Question: i want to integrate jsf2.0 and spring 3.1 and hibernate 4.1. but tomcat has error 404:description The requested resource (/jsfspringhiber/page/default.jsf) is not available.
what is wrong?

following is my web.xml:
'''
<?xml version="1.0" encoding="UTF-8"?>
<web-app xmlns:xsi="http://www.w3.org/2001/XMLSchema-instance"
xmlns="http://java.sun.com/xml/ns/javaee"
xmlns:web="http://java.sun.com/xml/ns/javaee/web-app_2_5.xsd"
xsi:schemaLocation="http://java.sun.com/xml/ns/javaee
http://java.sun.com/xml/ns/javaee/web-app_3_0.xsd" version="3.0">
<display-name>jsfspringhiber</display-name>
<!-- Add Support for Spring -->
<listener>
<listener-class>
org.springframework.web.context.ContextLoaderListener
</listener-class>
</listener>
<listener>
<listener-class>
org.springframework.web.context.request.RequestContextListener
</listener-class>
</listener>
<!-- Change to "Production" when you are ready to deploy -->
<context-param>
<param-name>javax.faces.PROJECT_STAGE</param-name>
<param-value>Development</param-value>
</context-param>
<!-- Welcome page -->
<welcome-file-list>
<welcome-file>faces/default.xhtml</welcome-file>
</welcome-file-list>
<!-- JSF mapping -->
<servlet>
<servlet-name>Faces Servlet</servlet-name>
<servlet-class>javax.faces.webapp.FacesServlet</servlet-class>
<load-on-startup>1</load-on-startup>
</servlet>
<!-- Map these files with JSF -->
<servlet-mapping>
<servlet-name>Faces Servlet</servlet-name>
<url-pattern>/faces/*</url-pattern>
</servlet-mapping>
<servlet-mapping>
<servlet-name>Faces Servlet</servlet-name>
<url-pattern>*.jsf</url-pattern>
</servlet-mapping>
<servlet-mapping>
<servlet-name>Faces Servlet</servlet-name>
<url-pattern>*.faces</url-pattern>
</servlet-mapping>
<servlet-mapping>
<servlet-name>Faces Servlet</servlet-name>
<url-pattern>*.xhtml</url-pattern>
</servlet-mapping>
</web-app>
'''
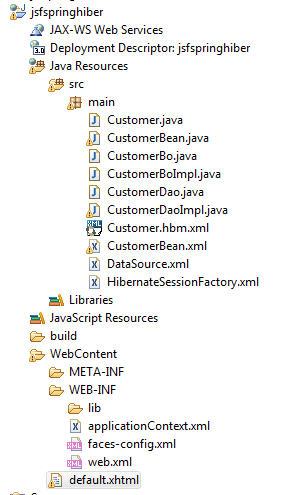
Answer: i use maven. the correct answer is <URL>
the structure is: